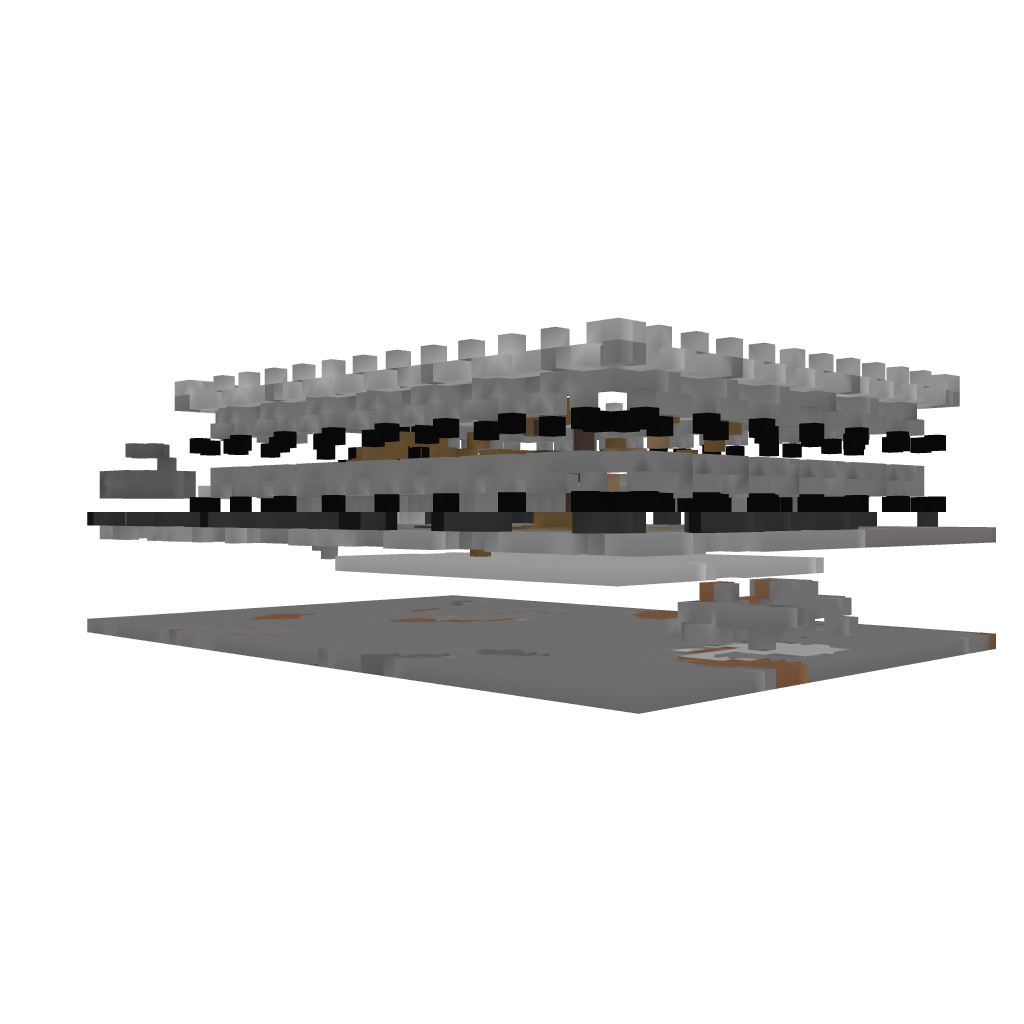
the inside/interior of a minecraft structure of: Agility arena